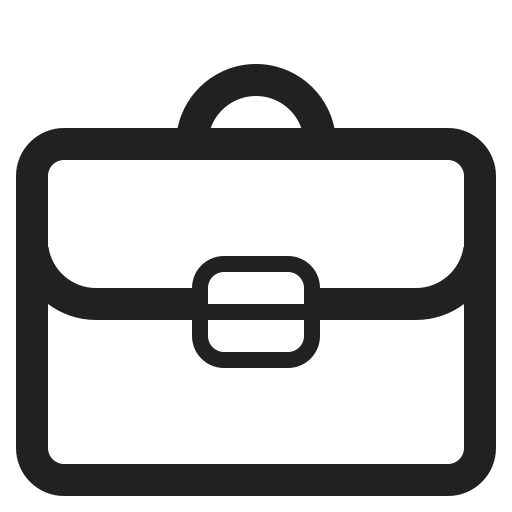
briefcase high contrast